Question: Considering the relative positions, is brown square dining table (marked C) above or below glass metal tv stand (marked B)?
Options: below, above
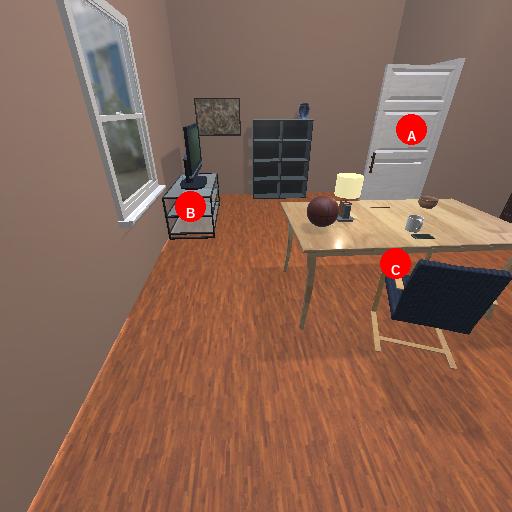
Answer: below